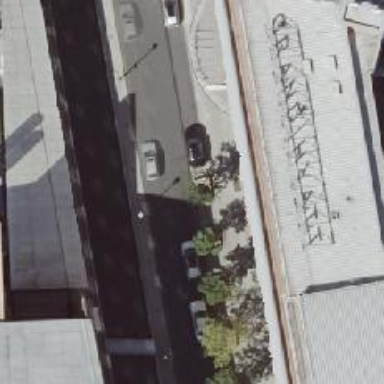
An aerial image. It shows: Taxi stand.